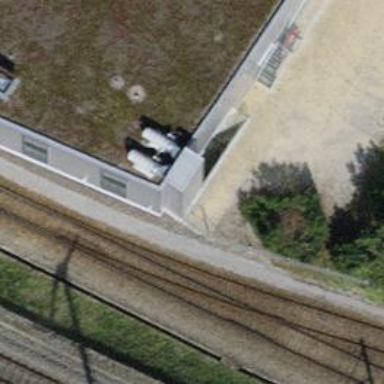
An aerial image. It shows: Railway buffer stop.